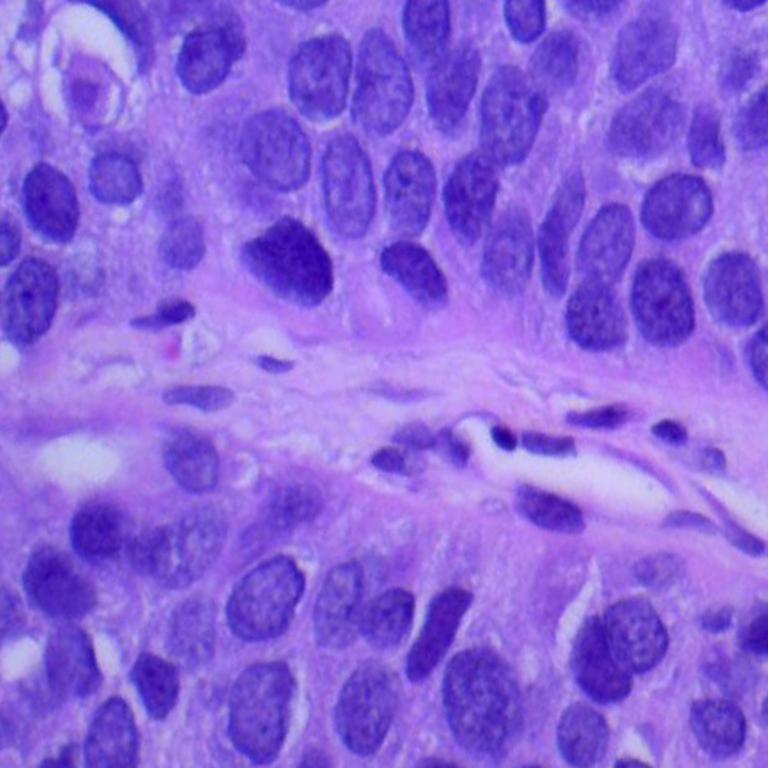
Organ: lung
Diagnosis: squamous carcinomas